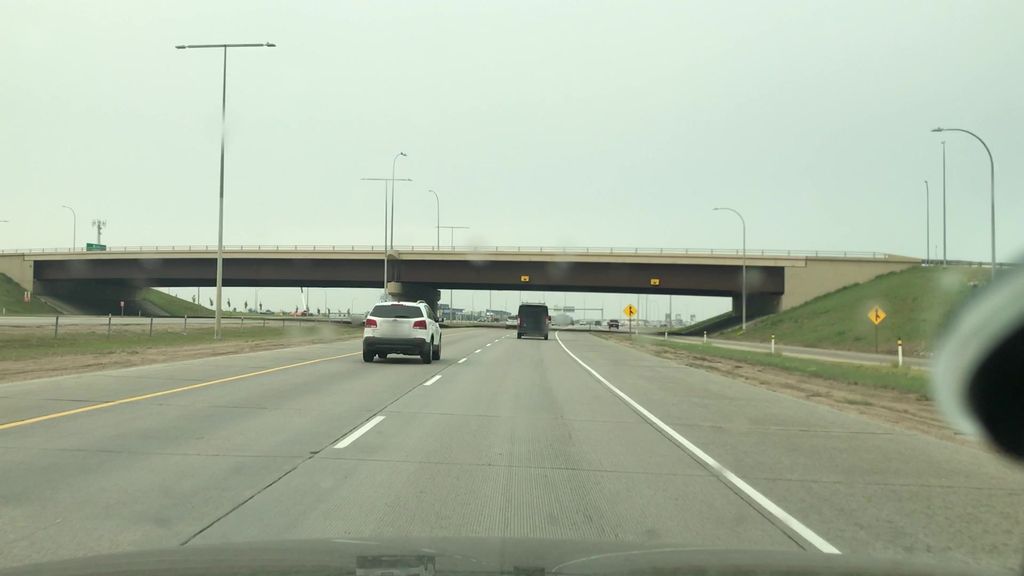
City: edmonton